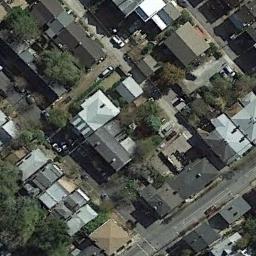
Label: dense_residential